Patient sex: M
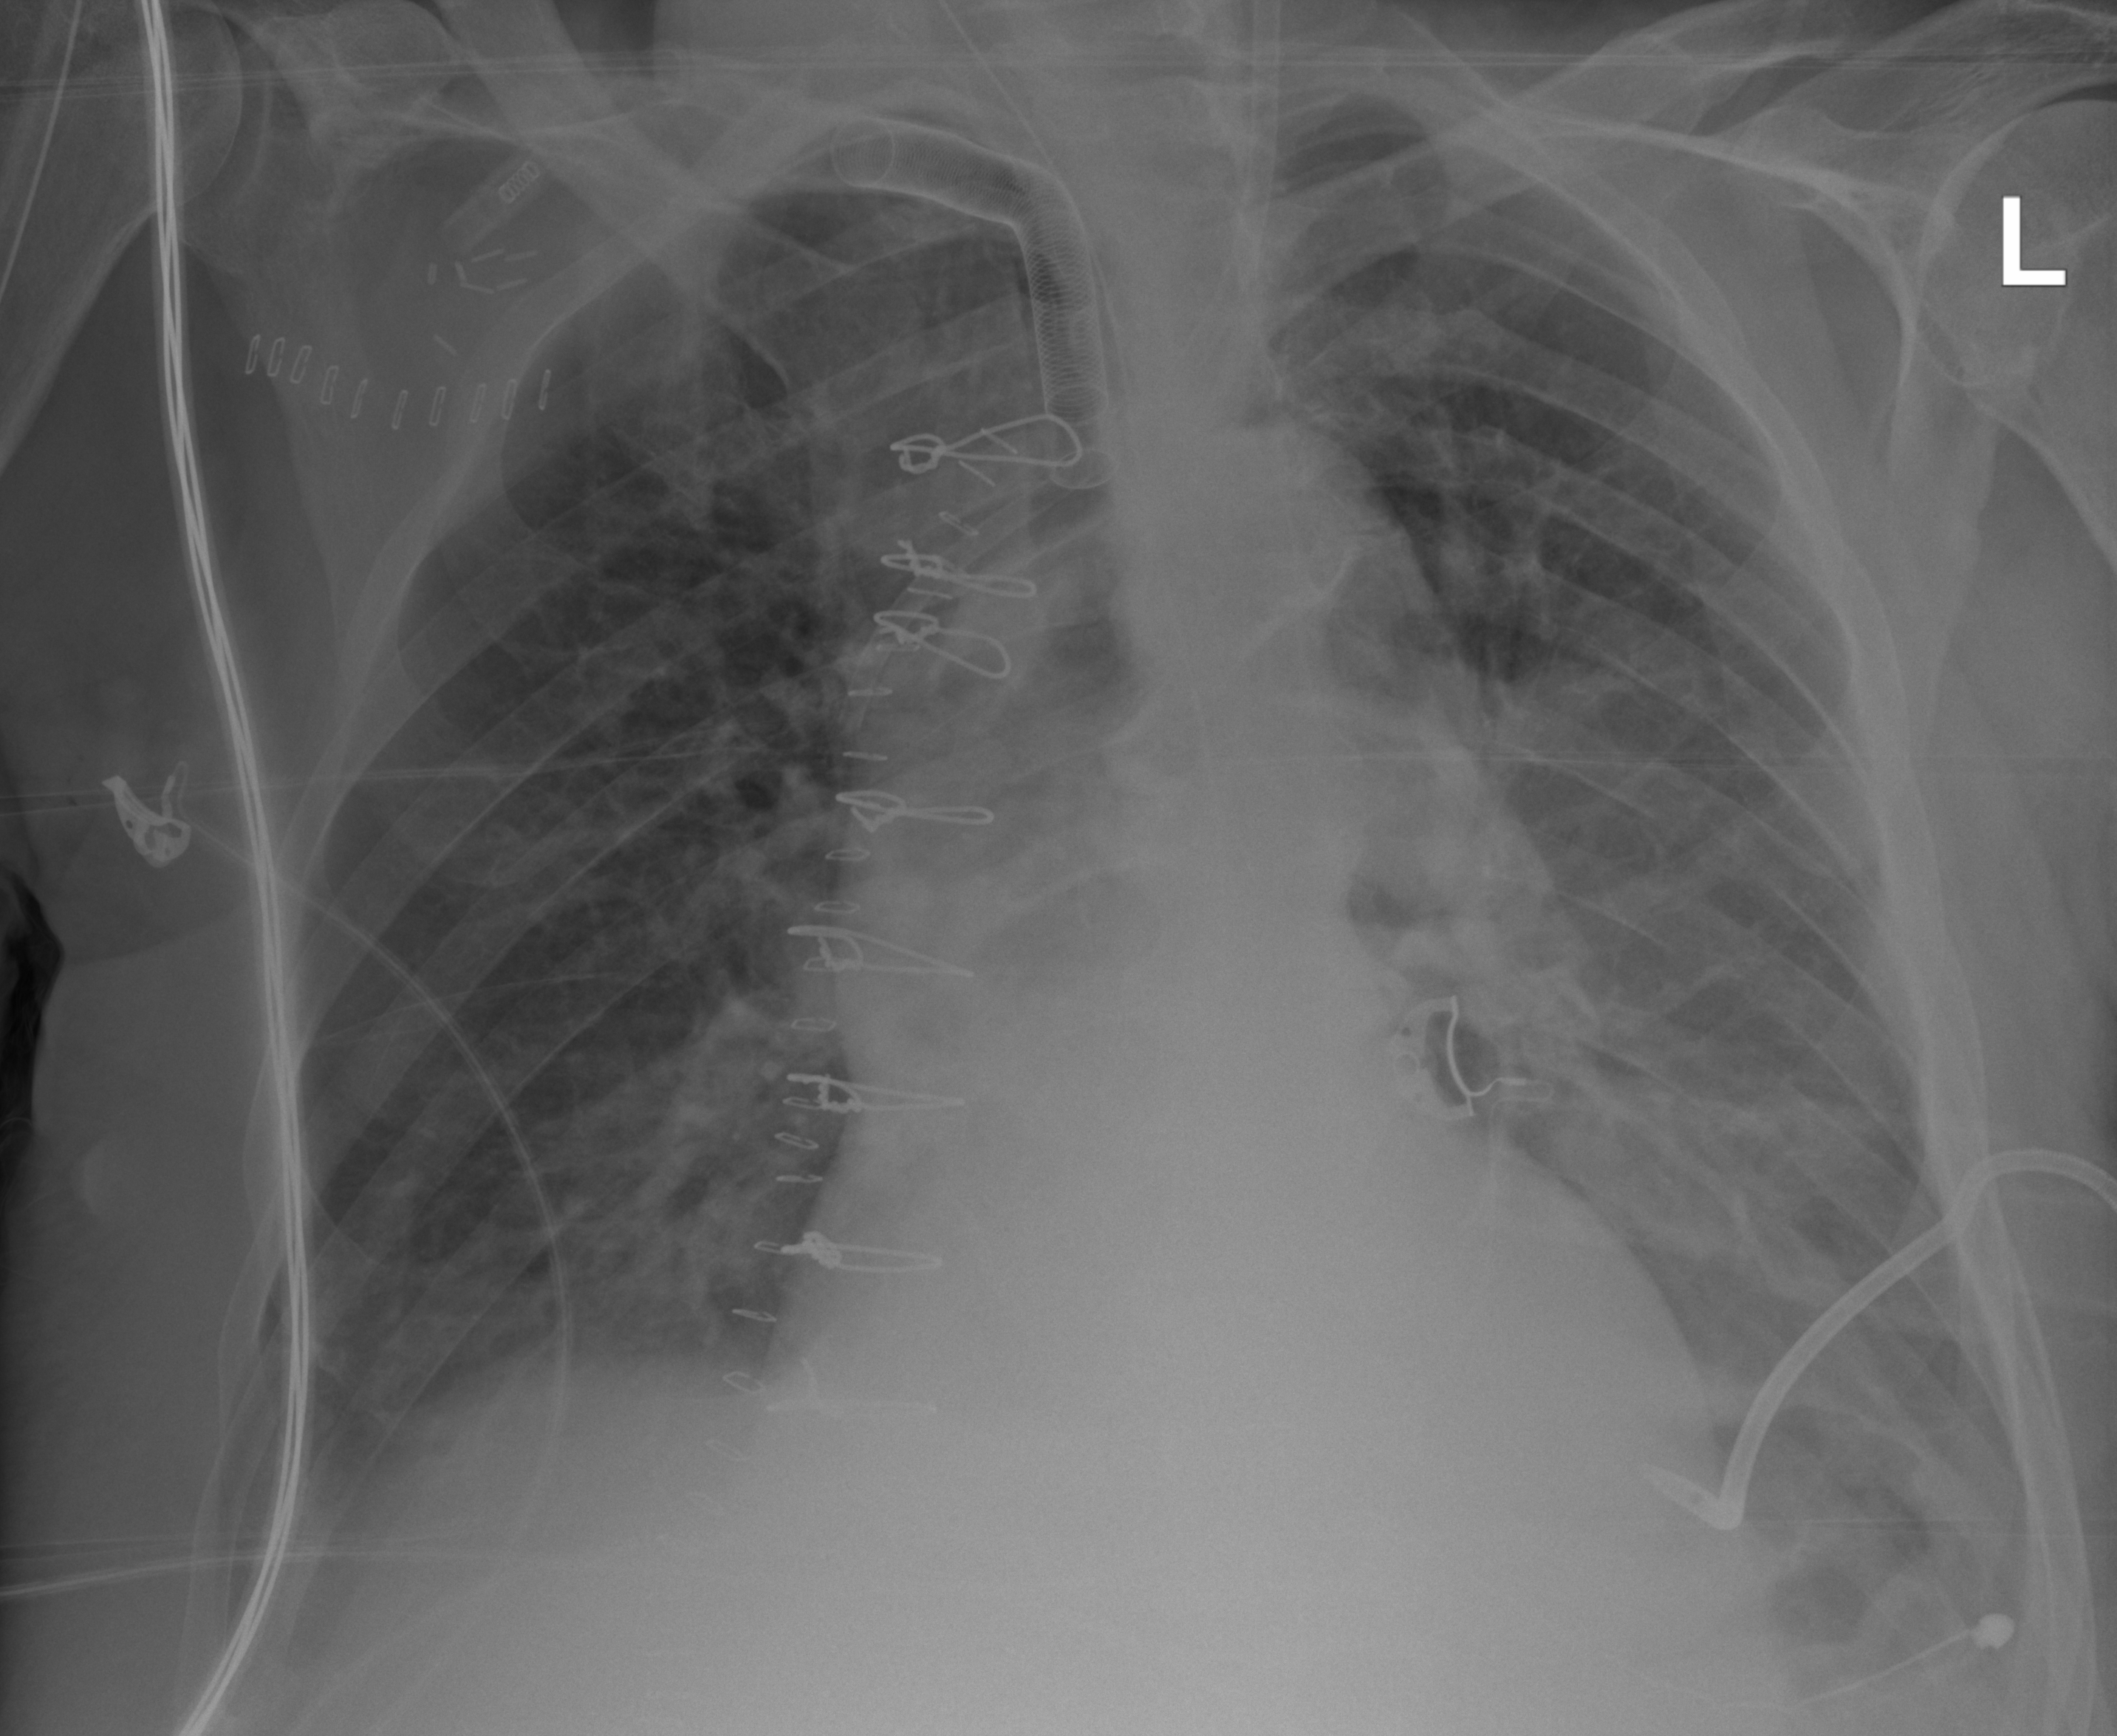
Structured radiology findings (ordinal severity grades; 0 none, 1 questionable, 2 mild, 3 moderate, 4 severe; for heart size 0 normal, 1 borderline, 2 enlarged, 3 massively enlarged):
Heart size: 0
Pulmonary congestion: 2
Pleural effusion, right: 0
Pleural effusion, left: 2
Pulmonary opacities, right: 2
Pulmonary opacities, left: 0
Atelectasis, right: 2
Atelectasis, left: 2